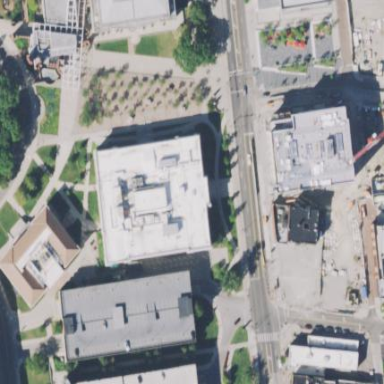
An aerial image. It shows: View of university building.